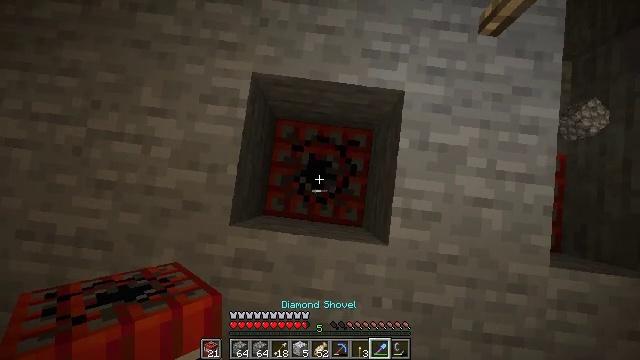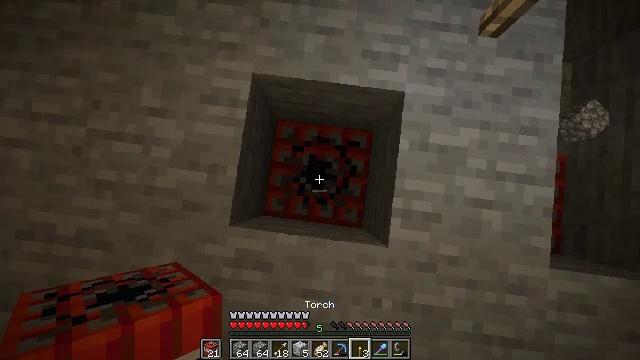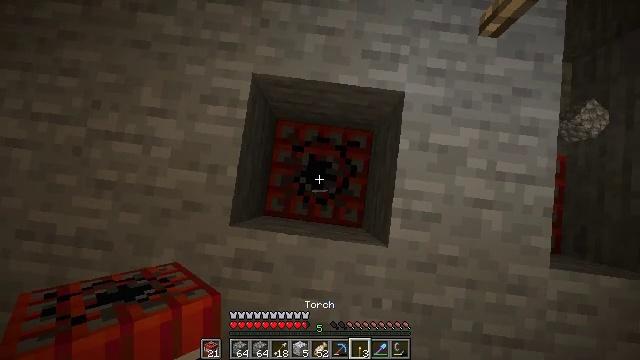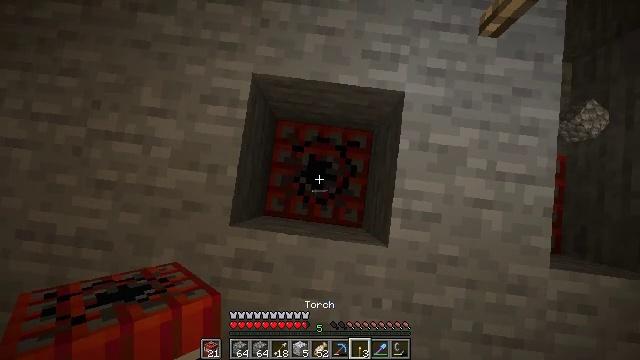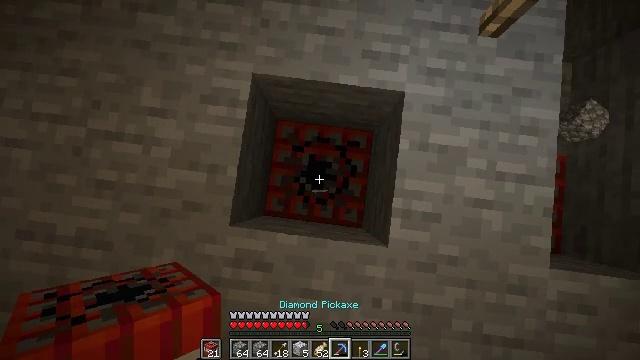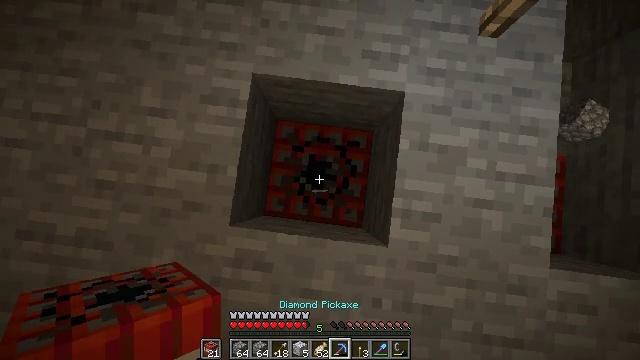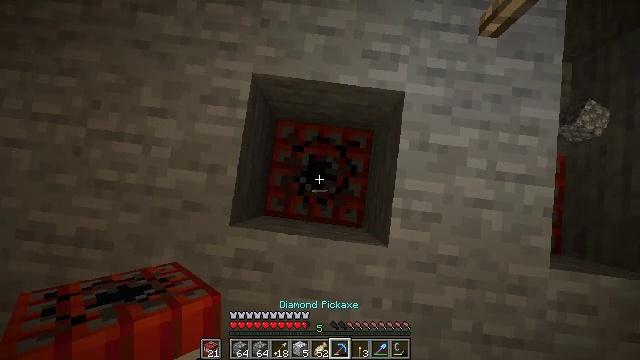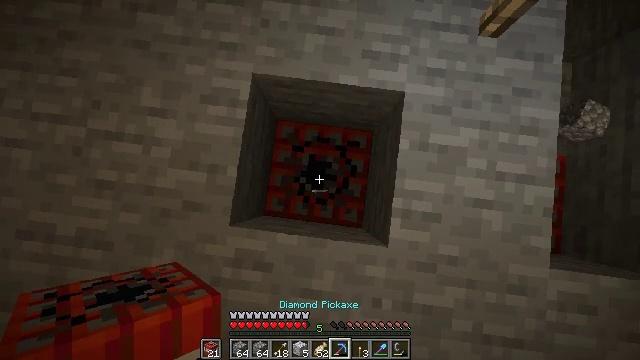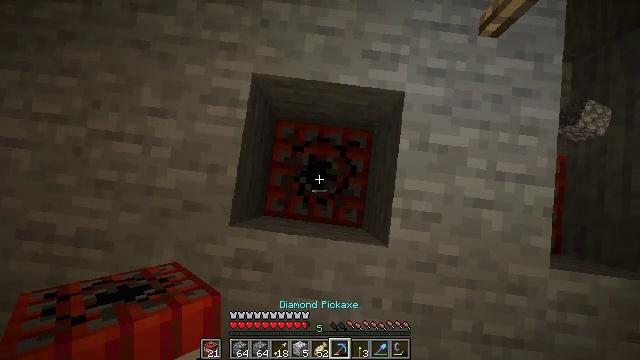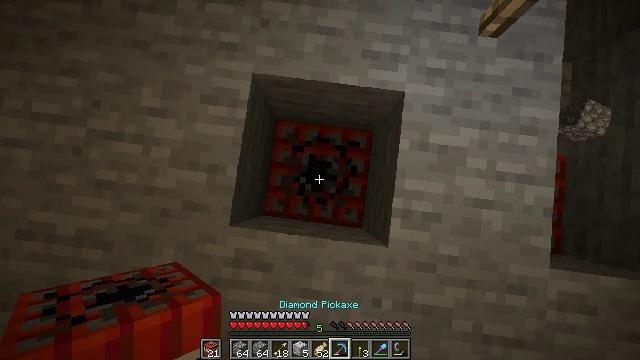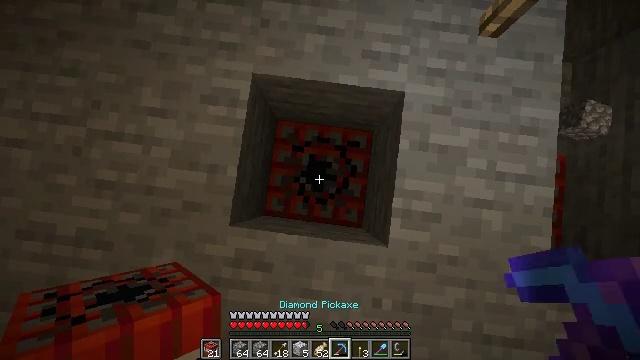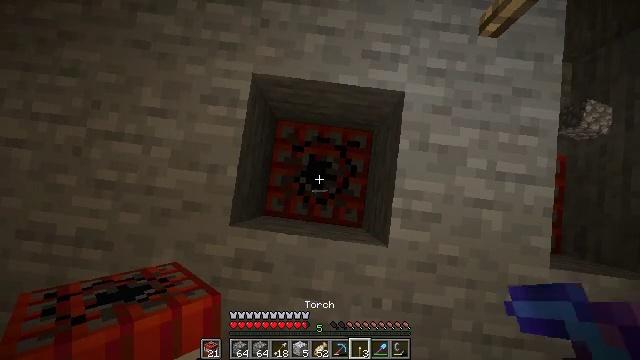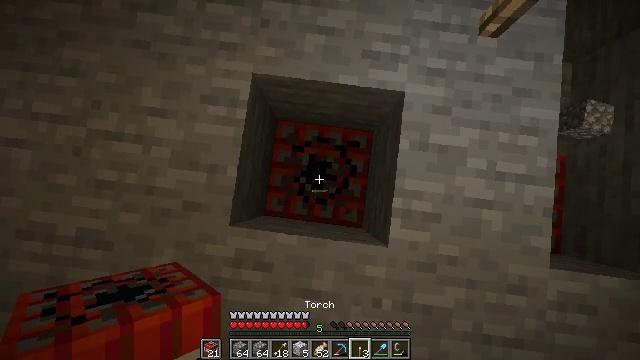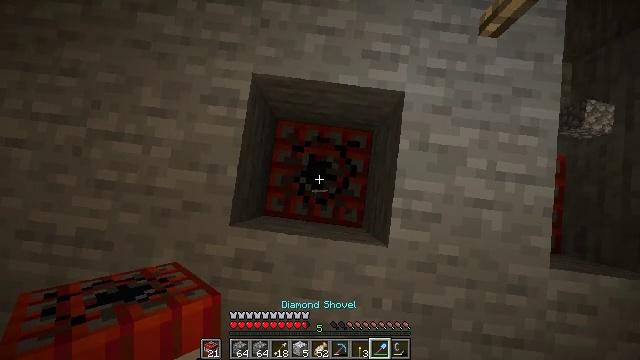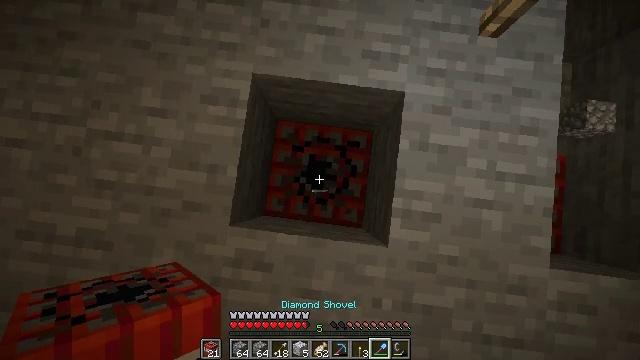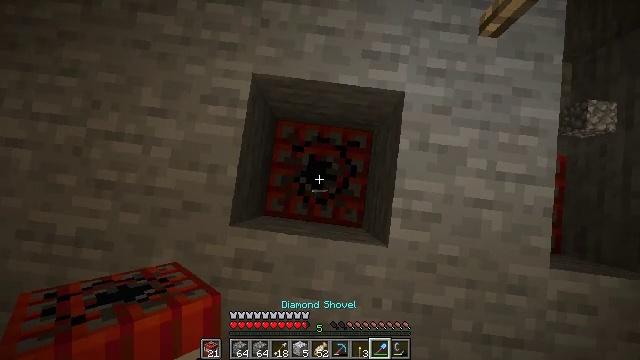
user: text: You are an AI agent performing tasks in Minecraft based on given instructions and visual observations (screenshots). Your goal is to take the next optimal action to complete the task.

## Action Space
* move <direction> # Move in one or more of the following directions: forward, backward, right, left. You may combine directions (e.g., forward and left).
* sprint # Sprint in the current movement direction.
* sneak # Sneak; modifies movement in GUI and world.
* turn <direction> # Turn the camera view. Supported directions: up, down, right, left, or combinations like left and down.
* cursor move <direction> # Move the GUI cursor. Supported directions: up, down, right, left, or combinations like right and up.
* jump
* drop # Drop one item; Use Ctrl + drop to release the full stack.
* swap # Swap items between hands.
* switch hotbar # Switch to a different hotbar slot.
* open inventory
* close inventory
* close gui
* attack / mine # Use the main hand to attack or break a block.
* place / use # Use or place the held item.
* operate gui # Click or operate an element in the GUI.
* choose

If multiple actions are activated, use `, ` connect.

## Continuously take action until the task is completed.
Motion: motion action
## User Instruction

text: Destroy the TNT to retrieve it.
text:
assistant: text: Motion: no_op
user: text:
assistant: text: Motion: no_op
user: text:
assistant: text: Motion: no_op
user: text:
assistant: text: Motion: no_op
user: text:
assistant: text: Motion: no_op
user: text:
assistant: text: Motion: no_op
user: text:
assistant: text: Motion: no_op
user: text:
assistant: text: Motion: no_op
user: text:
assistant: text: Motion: no_op
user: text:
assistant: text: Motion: no_op
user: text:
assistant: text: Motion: no_op
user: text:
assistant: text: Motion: no_op
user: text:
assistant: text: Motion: no_op
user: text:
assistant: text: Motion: no_op
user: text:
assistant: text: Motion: no_op
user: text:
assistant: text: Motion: no_op
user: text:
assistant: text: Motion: no_op
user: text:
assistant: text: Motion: no_op
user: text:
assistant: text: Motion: no_op
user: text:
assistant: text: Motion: no_op
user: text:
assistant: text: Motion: move right
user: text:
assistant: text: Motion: move right
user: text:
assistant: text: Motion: move right
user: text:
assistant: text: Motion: move right, turn right
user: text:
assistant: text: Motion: move right, turn right
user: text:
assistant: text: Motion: move right
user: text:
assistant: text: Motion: move right
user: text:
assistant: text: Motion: no_op
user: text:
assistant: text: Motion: no_op
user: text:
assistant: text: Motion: no_op